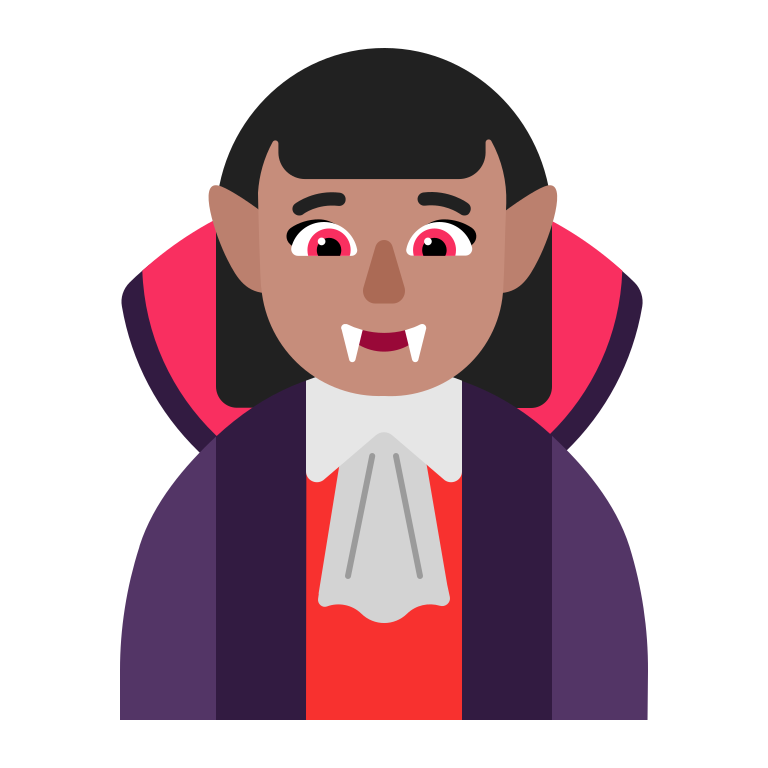
woman vampire flat